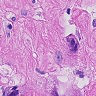
Metastatic tissue present: yes